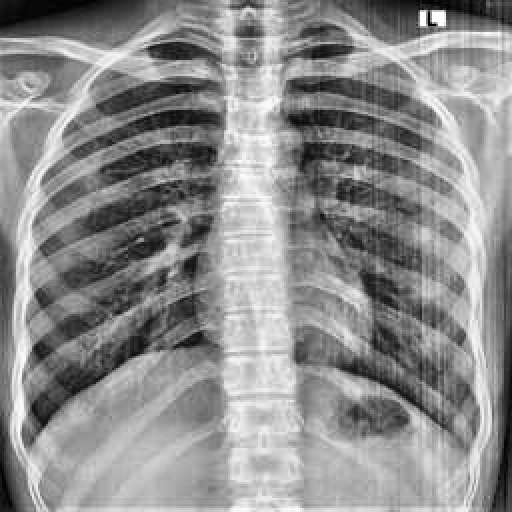
Finding: NORMAL